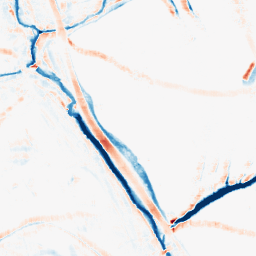
Category: morphological
Decomposition family: morphological_square
Decomposition parameters: operation: average
size: 10
Upsampling method: cubic_mitchell
Upsampling parameters: scale: 8
Upsampling scale: 8